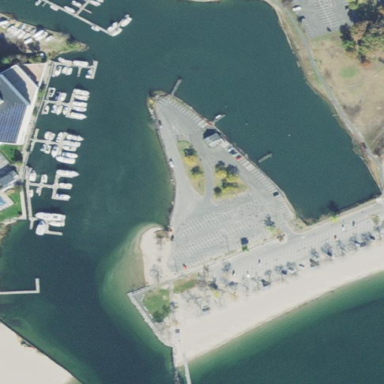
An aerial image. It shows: Marina area for leisure land.